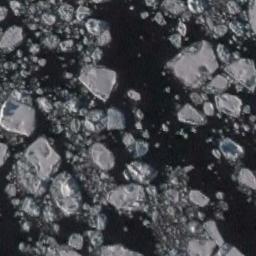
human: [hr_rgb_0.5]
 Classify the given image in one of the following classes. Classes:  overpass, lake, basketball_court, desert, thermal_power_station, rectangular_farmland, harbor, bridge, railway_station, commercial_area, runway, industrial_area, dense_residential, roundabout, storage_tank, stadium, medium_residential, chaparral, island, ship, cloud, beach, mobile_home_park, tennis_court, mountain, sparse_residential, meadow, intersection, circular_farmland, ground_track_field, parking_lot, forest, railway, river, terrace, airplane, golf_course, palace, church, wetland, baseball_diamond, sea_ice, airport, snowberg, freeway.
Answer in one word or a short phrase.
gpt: sea_ice